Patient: sex F, age 58
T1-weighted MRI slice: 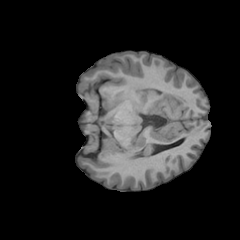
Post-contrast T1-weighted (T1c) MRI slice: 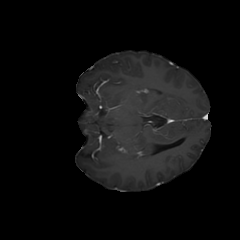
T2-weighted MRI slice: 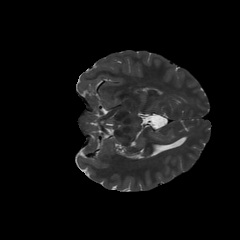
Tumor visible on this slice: no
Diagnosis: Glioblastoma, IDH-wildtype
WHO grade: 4